Field crop: maize
Growth stage: 2
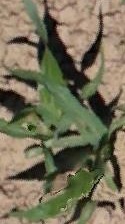
Species: maize